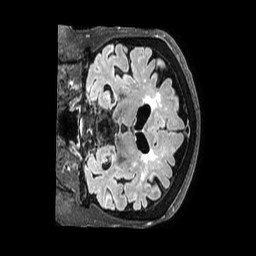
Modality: FLAIR
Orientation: coronal
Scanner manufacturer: philips
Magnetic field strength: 3 T
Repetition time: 4.8 s
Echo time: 0.34 s